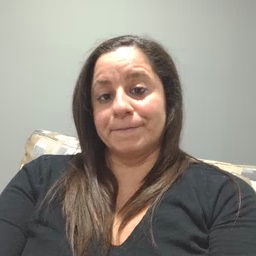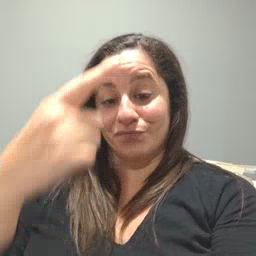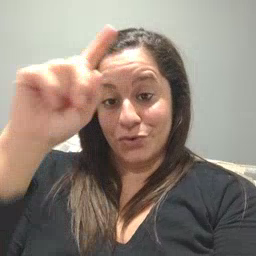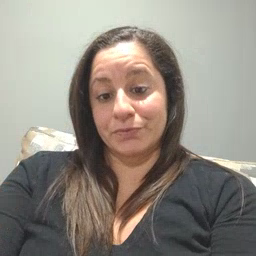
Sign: for